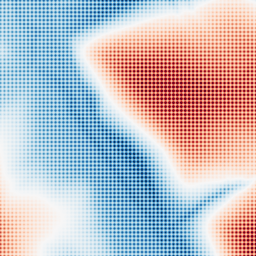
Category: multiscale
Decomposition family: dog
Decomposition parameters: sigma_low: 2
sigma_high: 100
Upsampling method: sinc_blackman
Upsampling parameters: scale: 8
kernel_size: 8
Upsampling scale: 8